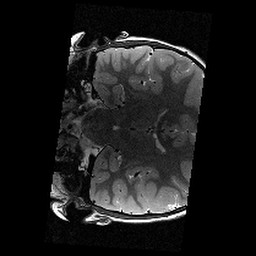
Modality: T2w
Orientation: coronal
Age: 8
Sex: male
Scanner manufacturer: siemens
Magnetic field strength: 3 T
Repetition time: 9.23 s
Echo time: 0.067 s